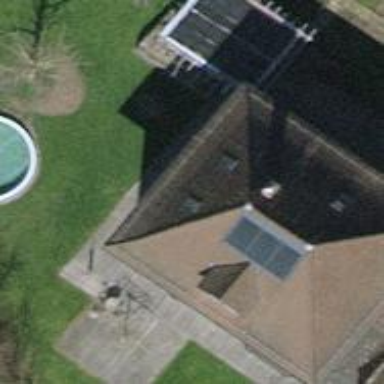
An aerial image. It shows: Detached building with tiled roof.